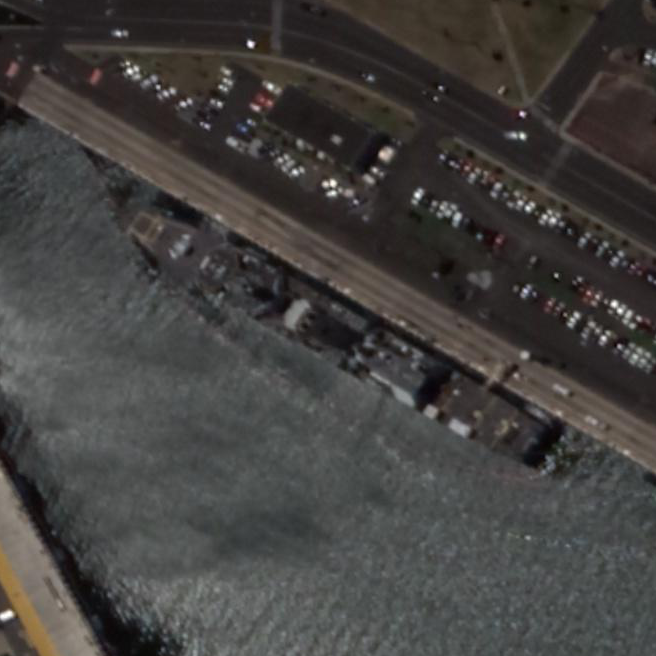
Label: cruiser